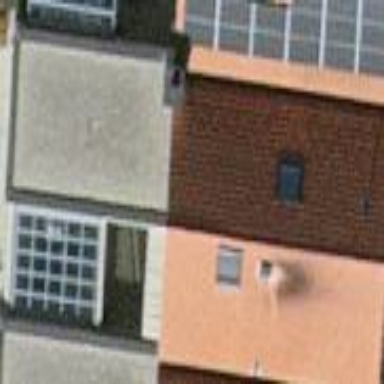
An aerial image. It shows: Terrace building with gabled roof made of tiles.